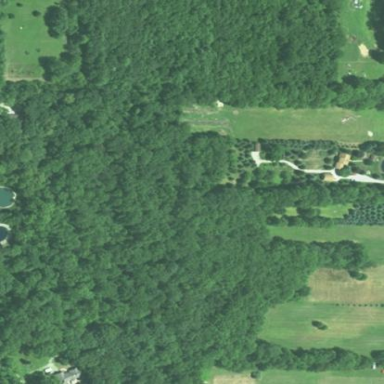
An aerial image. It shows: Beautiful woodland area.